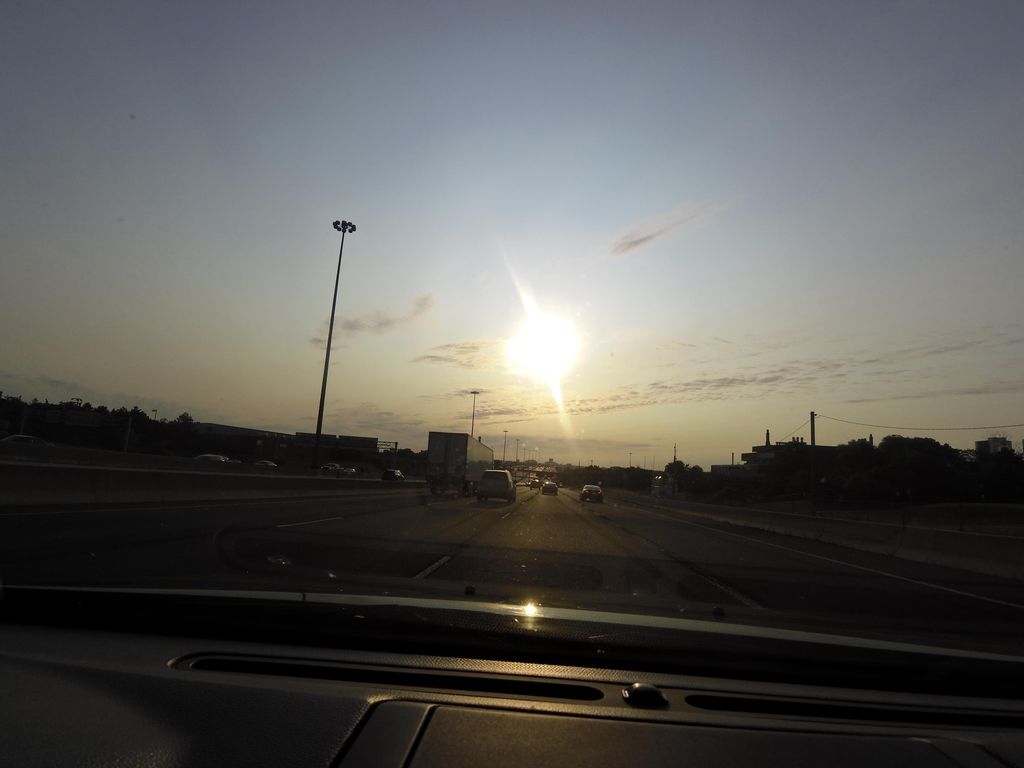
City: toronto